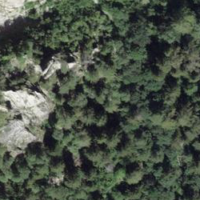
EUNIS habitat code: 43
Species observed at this site:
Neottia nidus-avis